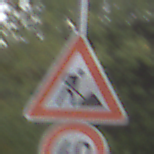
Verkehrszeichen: Arbeitsstelle
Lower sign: Geschwindigkeit40
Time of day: Midday
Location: Outdoor (Suburban)
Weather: Overcast
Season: NotSpecified
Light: Natural